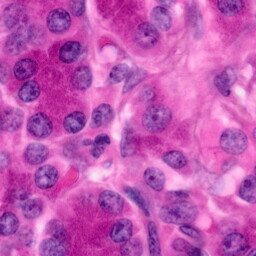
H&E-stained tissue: Pancreatic